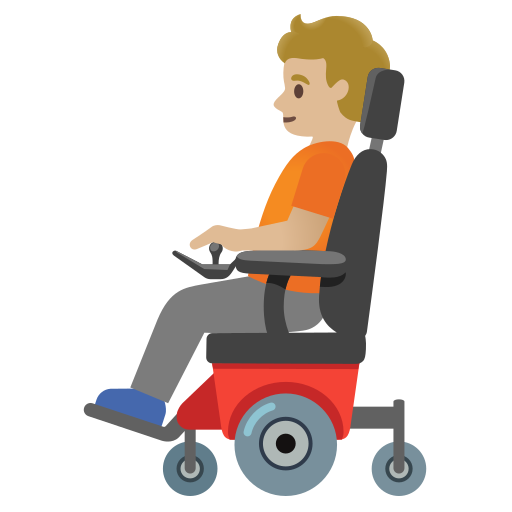
Emoji: 🧑🏼‍🦼